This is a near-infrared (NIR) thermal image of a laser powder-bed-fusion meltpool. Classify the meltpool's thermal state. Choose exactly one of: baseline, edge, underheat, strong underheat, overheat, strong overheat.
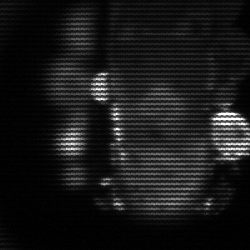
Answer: strong underheat